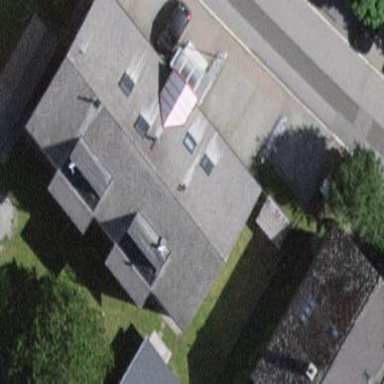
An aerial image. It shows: Semidetached house.